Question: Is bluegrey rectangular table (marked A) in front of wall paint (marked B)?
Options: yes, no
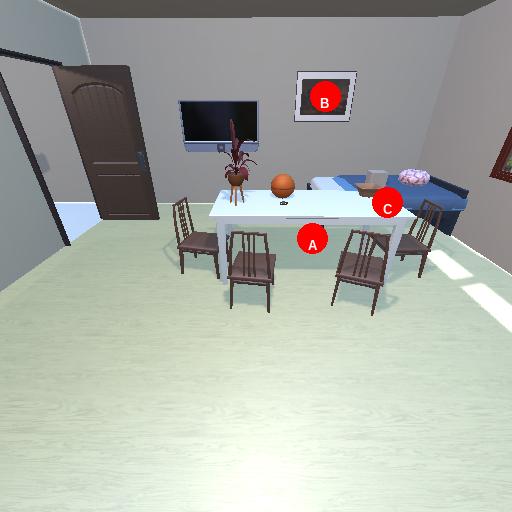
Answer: yes